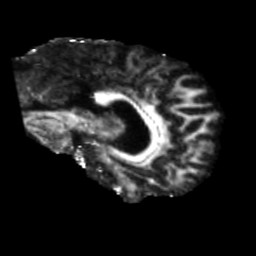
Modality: FA
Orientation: sagittal
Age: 49
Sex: male
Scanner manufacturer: siemens
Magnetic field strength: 3 T
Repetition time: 5.47 s
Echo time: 0.0854 s